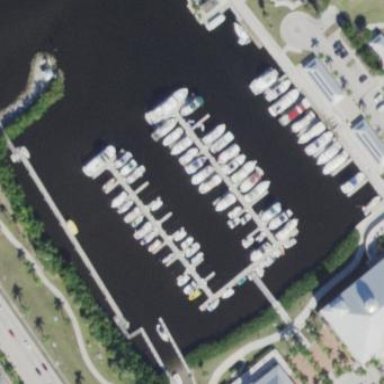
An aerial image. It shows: Marina area for leisure land.